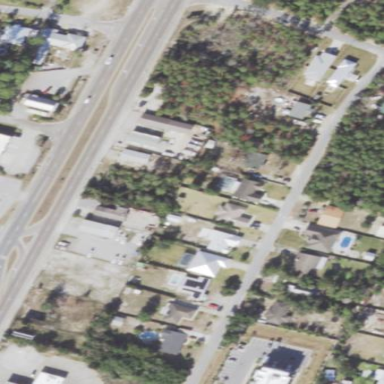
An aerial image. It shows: This residential area consists of single-family homes.